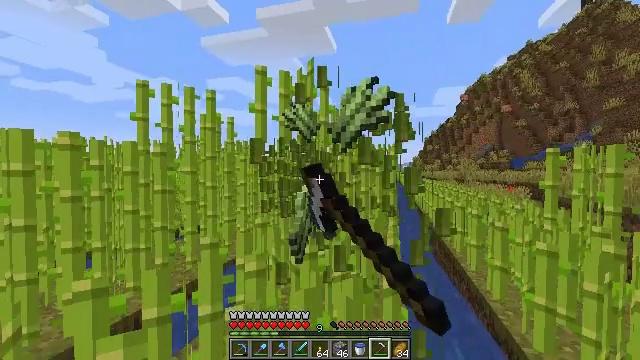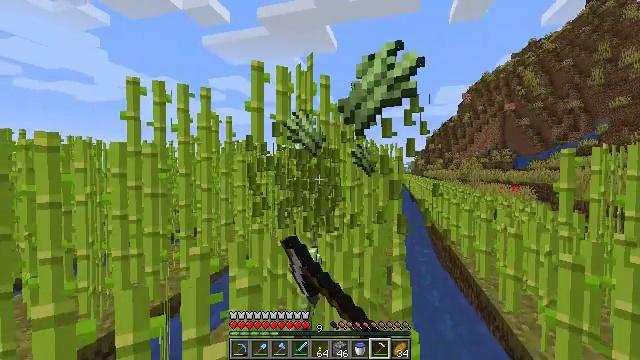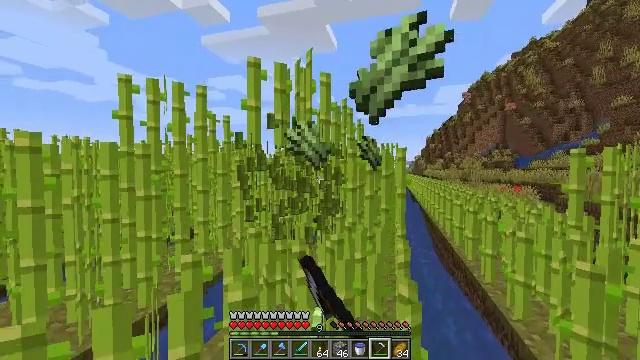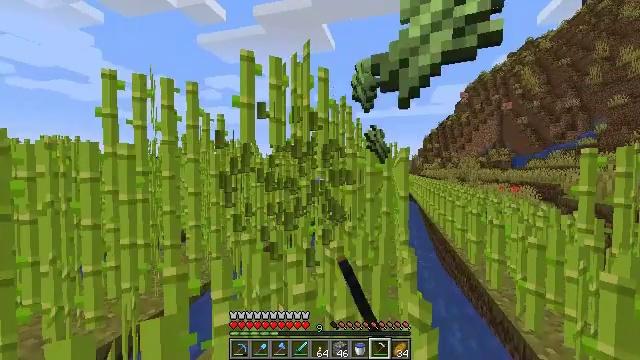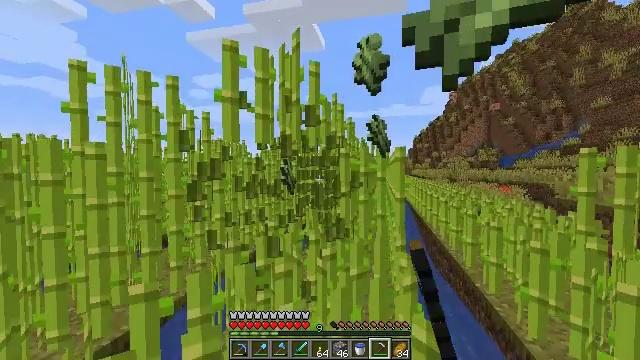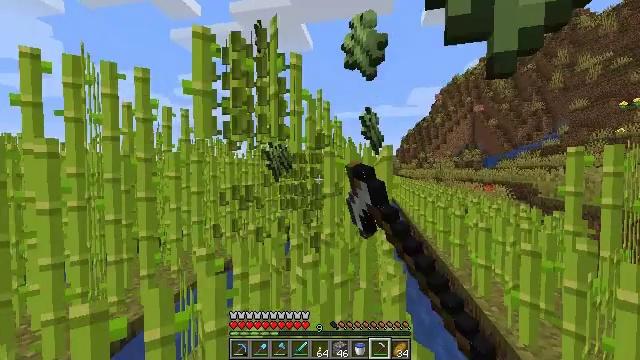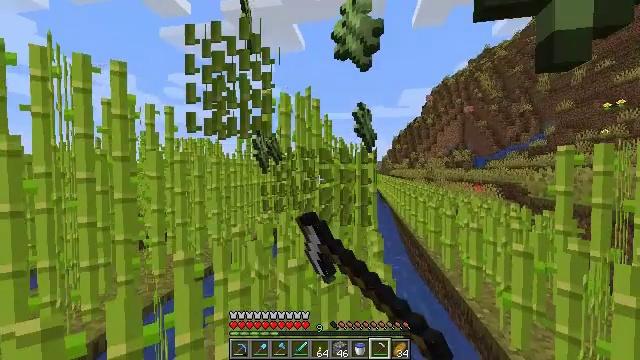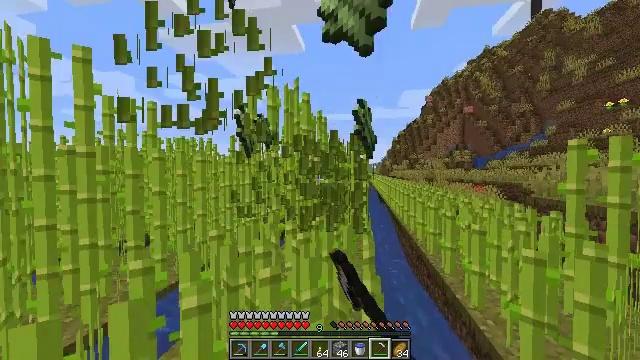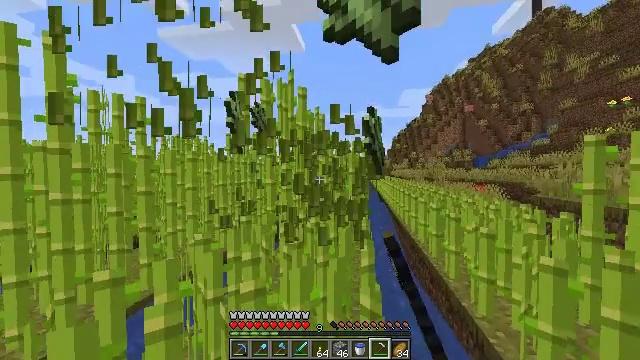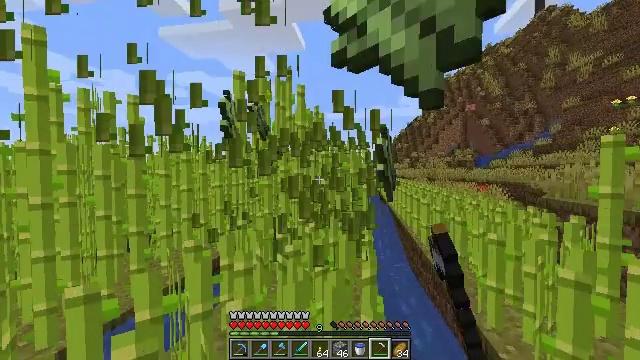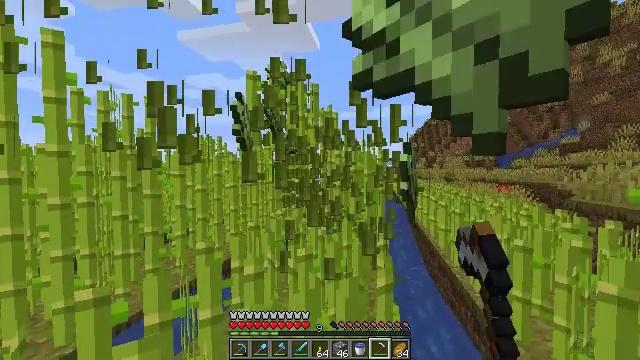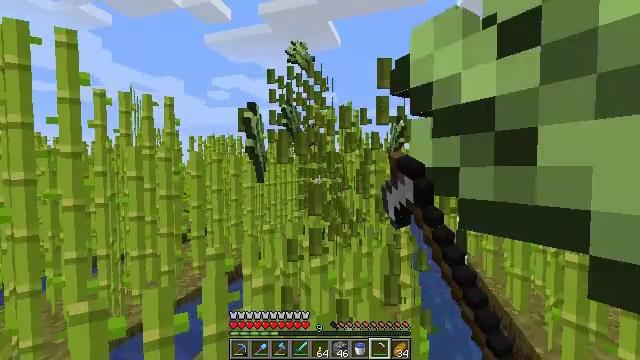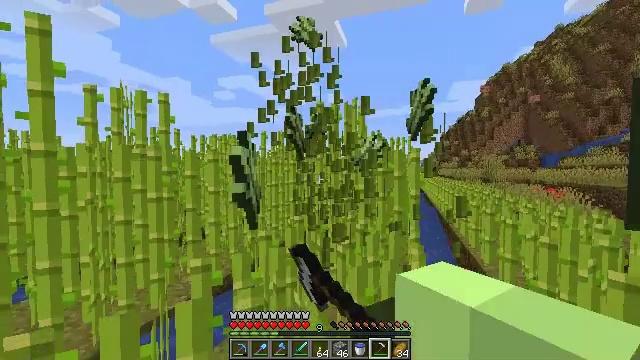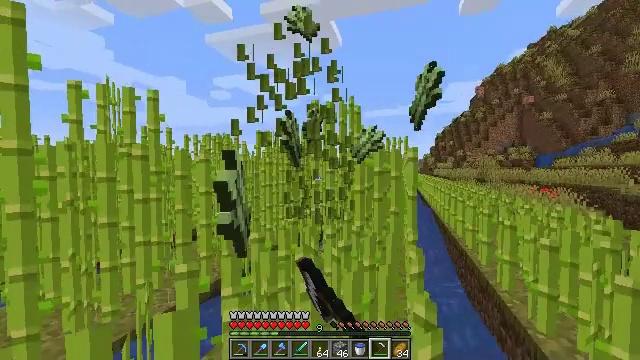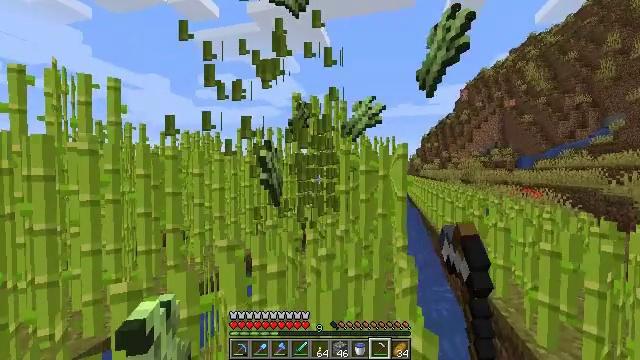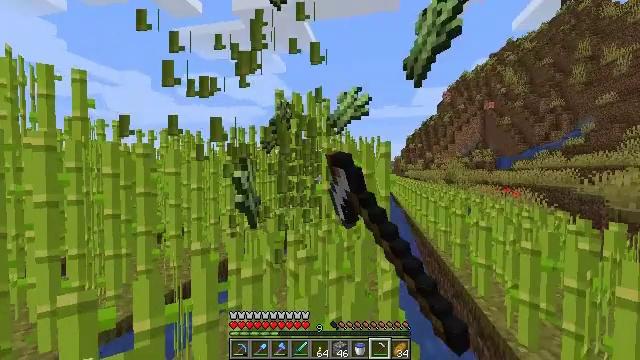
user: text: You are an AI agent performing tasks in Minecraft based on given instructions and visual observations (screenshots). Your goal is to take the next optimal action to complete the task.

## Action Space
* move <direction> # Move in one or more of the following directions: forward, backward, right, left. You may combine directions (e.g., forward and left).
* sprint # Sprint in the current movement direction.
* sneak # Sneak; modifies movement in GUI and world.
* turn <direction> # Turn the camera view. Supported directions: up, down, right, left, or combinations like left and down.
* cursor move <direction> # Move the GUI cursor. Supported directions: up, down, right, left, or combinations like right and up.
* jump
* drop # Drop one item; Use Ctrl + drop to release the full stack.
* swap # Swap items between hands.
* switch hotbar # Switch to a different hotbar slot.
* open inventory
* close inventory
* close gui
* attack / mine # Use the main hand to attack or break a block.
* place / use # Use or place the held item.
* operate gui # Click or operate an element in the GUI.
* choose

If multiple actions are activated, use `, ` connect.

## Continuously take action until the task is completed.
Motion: motion action
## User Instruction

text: Collect sugar cane near water sources.
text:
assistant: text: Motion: move forward, attack / mine
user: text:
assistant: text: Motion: move forward, attack / mine
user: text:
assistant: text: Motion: move forward, attack / mine
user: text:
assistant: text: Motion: move forward and move right, turn right, attack / mine
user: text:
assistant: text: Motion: move forward and move right, turn right, attack / mine
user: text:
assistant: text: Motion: move forward and move right, turn right, attack / mine
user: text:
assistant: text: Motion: move forward, attack / mine
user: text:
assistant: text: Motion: move forward, attack / mine
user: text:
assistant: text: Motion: move forward, attack / mine
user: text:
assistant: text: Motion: move forward, turn left, attack / mine
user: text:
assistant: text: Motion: move forward, turn left, attack / mine
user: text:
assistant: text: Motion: move forward, turn left, attack / mine
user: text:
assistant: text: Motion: move forward, attack / mine
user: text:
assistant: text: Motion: move forward and move right, turn right, attack / mine
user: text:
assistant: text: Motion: move forward and move right, turn right, attack / mine
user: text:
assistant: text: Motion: move forward and move right, attack / mine
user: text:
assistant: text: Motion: move forward, attack / mine
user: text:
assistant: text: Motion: move forward, attack / mine
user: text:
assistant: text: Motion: move forward, turn right, attack / mine
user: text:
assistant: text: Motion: move forward, attack / mine
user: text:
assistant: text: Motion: move forward, attack / mine
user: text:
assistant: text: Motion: move forward, attack / mine
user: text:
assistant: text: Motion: move forward, attack / mine
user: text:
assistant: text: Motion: move forward, turn left, attack / mine
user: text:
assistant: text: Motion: move forward, turn left, attack / mine
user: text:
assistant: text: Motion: move forward, attack / mine
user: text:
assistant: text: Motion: move forward, attack / mine
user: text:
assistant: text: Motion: move forward and move right, attack / mine
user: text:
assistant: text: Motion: move forward and move right, attack / mine
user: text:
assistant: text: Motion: move forward and move right, turn right, attack / mine